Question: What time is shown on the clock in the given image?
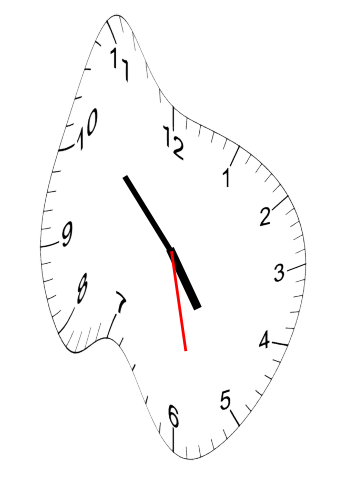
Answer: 04:52:28